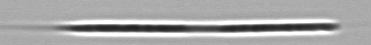
Label: Rhizosolenia